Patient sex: F
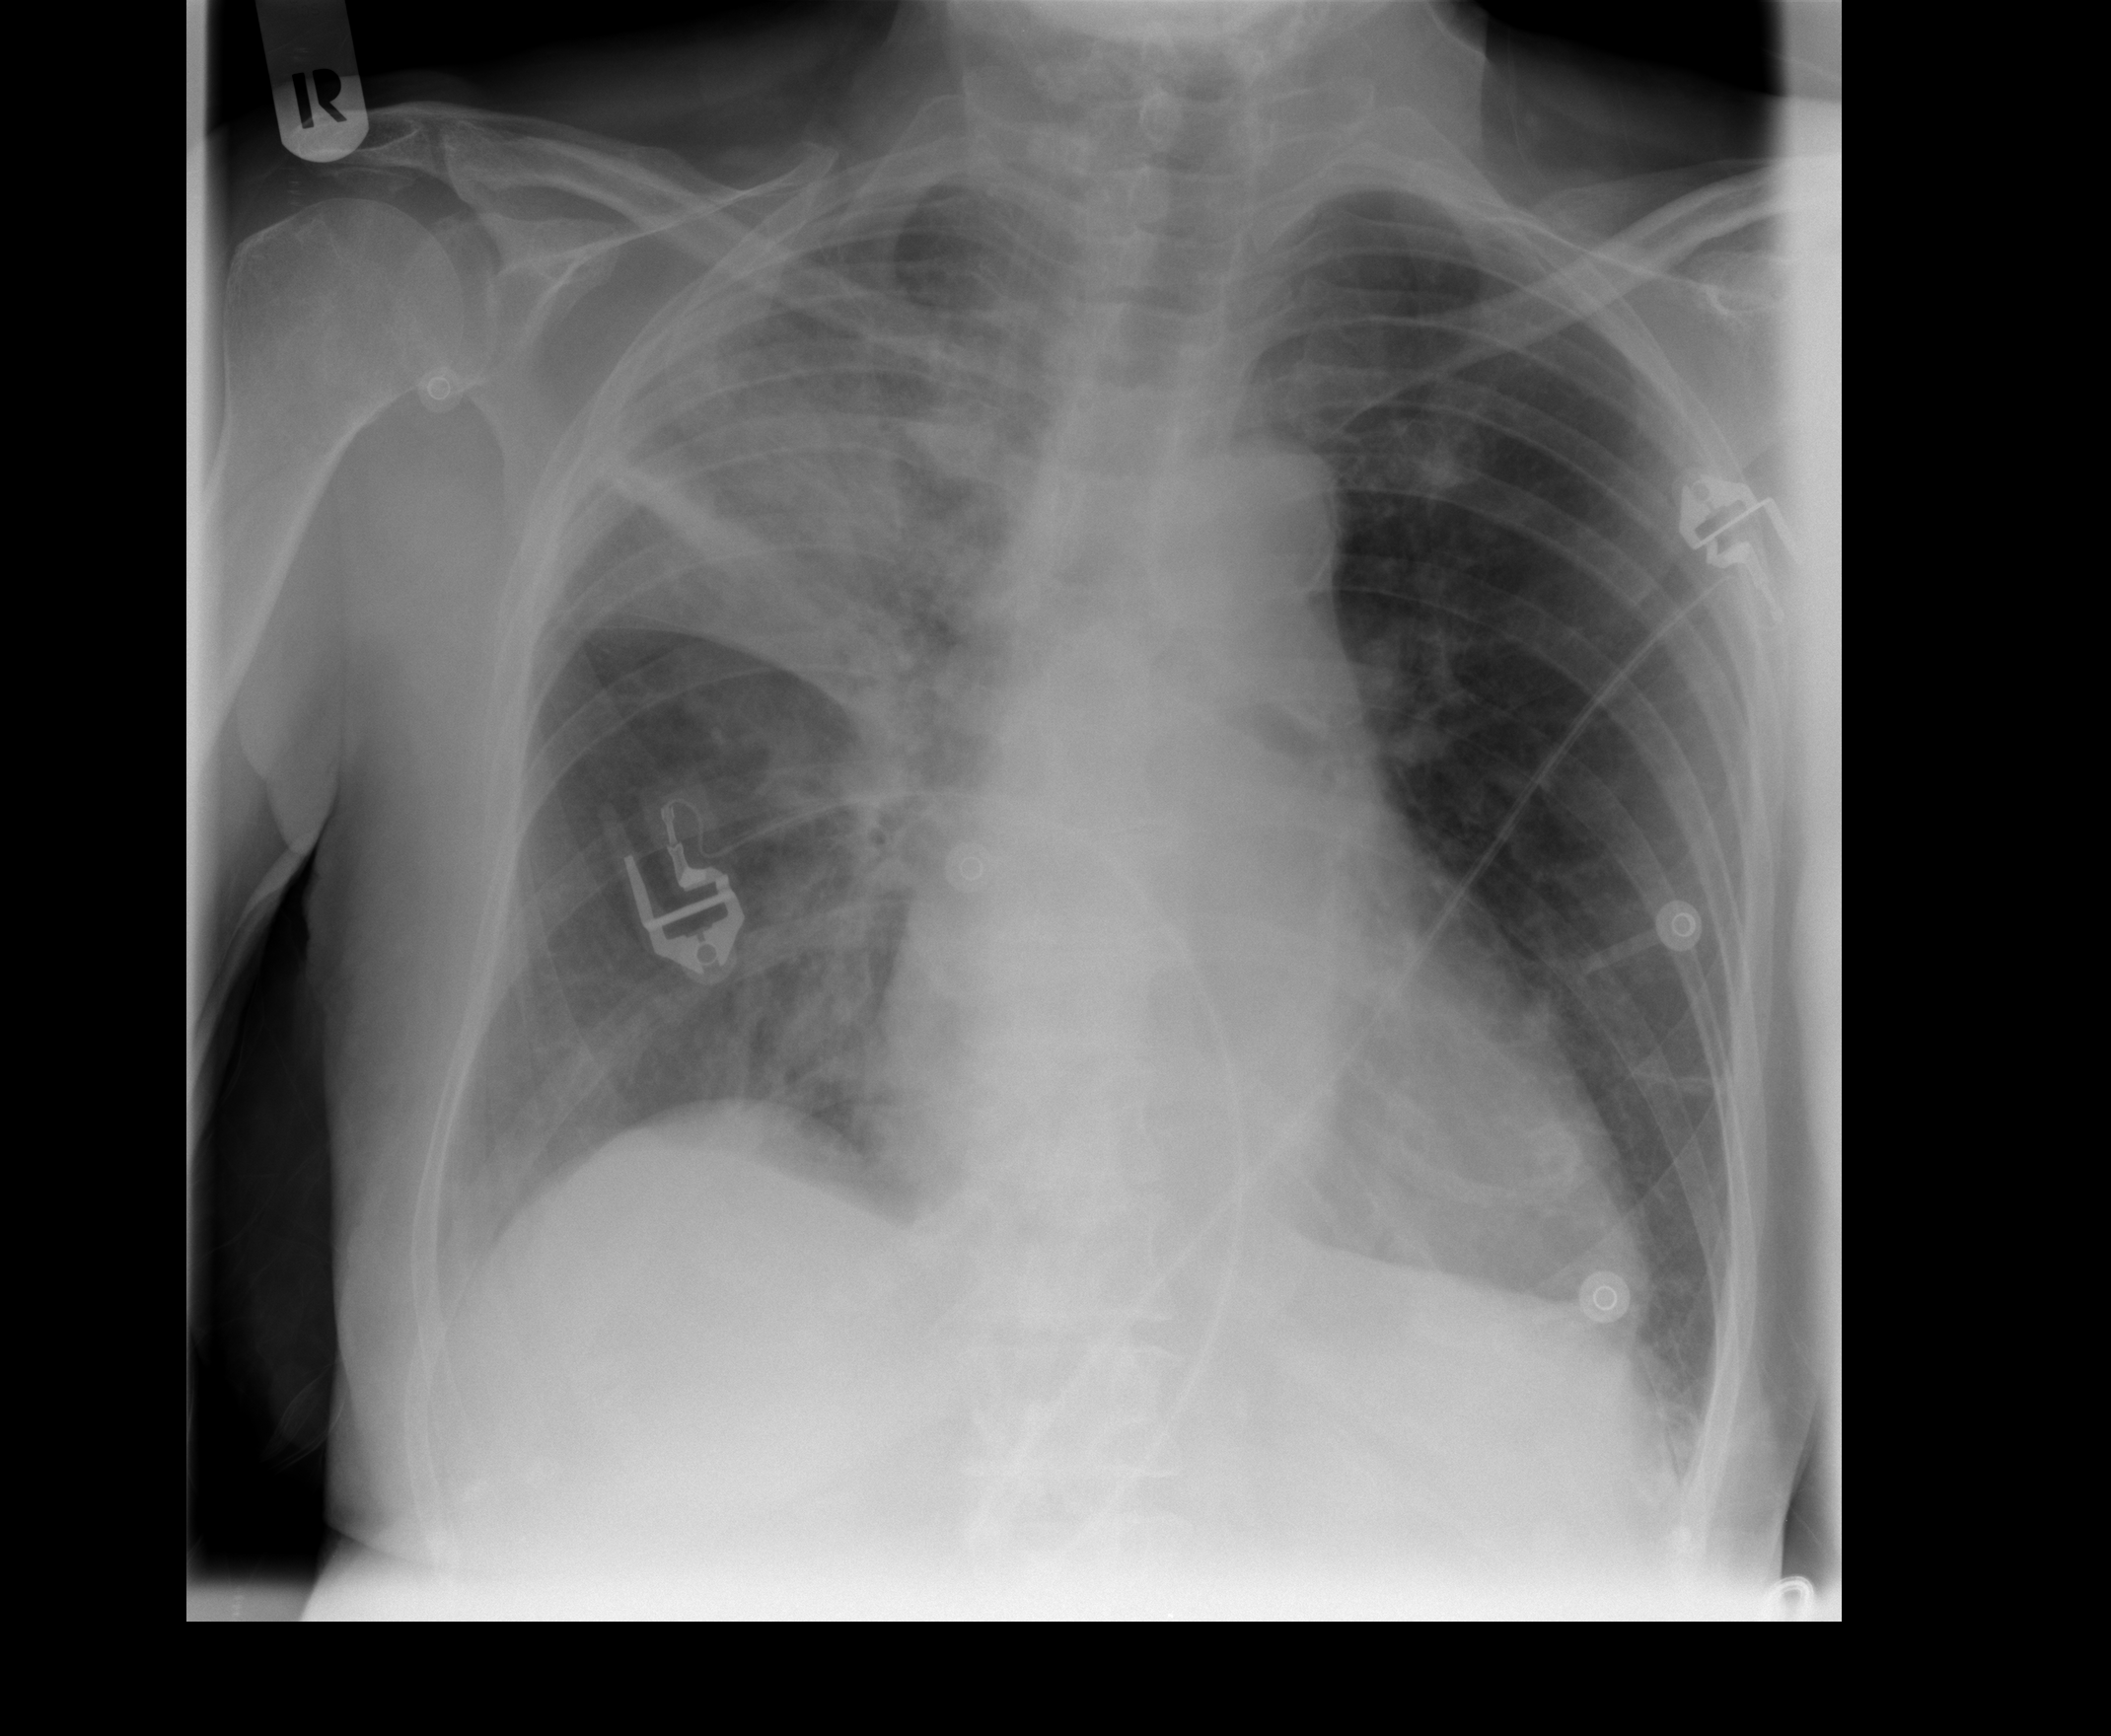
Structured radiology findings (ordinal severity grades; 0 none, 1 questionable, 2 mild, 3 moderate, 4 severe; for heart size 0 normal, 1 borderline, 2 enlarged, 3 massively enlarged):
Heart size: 1
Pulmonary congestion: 0
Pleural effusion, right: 2
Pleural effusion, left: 0
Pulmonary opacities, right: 3
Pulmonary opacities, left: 0
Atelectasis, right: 3
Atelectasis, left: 0